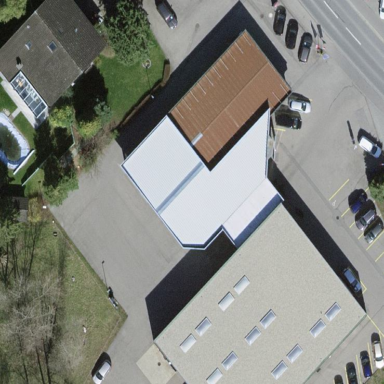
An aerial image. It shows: Car shop building.